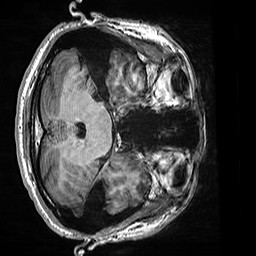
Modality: T1w
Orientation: axial
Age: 32
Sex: male
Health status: healthy
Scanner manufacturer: siemens
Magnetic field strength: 3 T
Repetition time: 2.5 s
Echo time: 0.00299 s